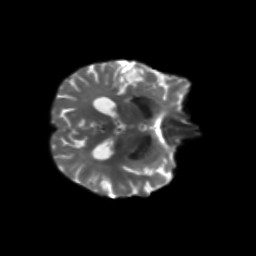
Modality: T2w
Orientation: axial
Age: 63
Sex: female
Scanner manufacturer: siemens
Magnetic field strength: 3 T
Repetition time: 5.25 s
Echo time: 0.08 s